Question: To add a project when i right click to my solution there is no option to
'add -> Existing Project'.

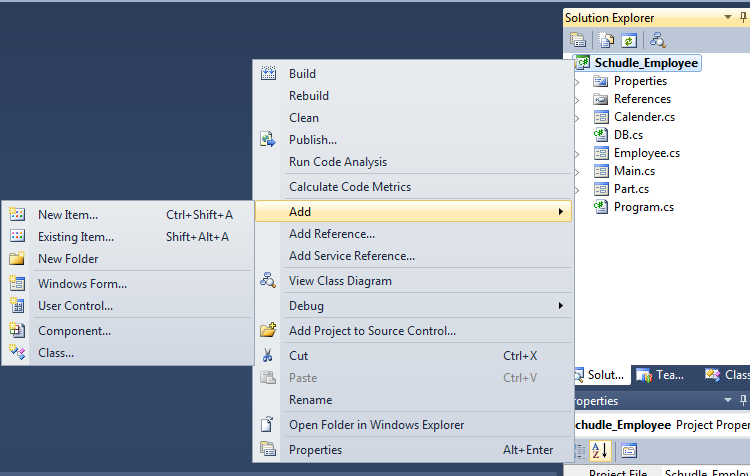
Answer: Use the File menu to add a project to solution.
'''
File -> Add -> Existing Project
'''
It looks like some of the default VS settings decide to hide the solution item from the Solution Explorer.
You can show it from 'Tools -> Options -> Project And Solutions' and checking the checkbox called "Always Show Solution"
(from <URL>